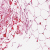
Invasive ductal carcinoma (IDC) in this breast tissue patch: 0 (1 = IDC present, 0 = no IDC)